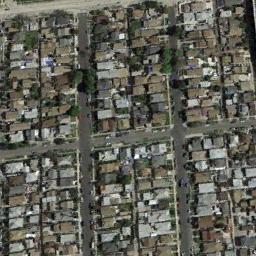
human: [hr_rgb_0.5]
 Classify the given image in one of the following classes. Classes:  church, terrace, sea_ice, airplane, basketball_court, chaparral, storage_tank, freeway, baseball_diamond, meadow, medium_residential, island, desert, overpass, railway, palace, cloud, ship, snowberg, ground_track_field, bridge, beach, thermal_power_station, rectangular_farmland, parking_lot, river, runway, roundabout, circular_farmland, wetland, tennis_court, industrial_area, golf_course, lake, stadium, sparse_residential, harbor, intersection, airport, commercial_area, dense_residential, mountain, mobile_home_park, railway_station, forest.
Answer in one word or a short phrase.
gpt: dense_residential